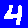
Digit: 4